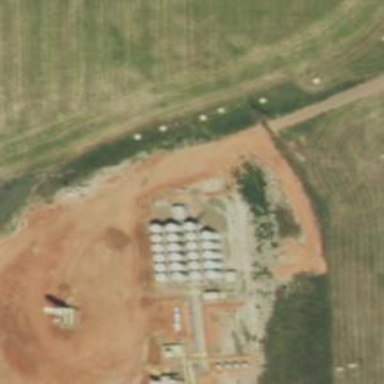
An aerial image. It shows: Storage tank with man-made structure.